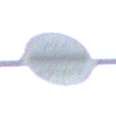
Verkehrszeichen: Zollstelle
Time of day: SunriseSunset
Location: Outdoor (Nature)
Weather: PartlyCloudy
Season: NotSpecified
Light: Natural